Field crop: maize
Growth stage: 2
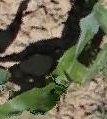
Species: maize